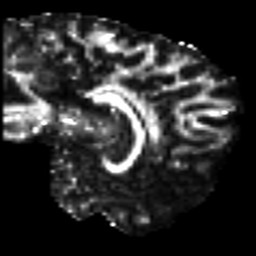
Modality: FA
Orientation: sagittal
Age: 21
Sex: male
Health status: ill
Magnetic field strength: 3 T
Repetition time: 8.4 s
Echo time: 0.0926 s